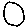
Label: circle